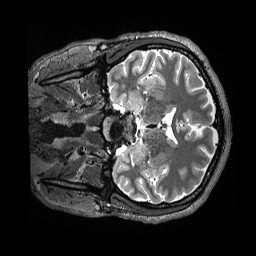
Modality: T2w
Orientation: coronal
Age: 24
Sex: male
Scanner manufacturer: siemens
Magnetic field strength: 3 T
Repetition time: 3.2 s
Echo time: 0.564 s